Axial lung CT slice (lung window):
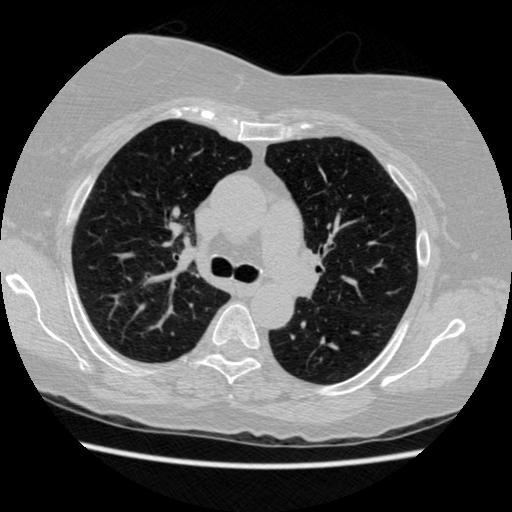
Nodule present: no